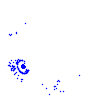
Particle: electron